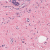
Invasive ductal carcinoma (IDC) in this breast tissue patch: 0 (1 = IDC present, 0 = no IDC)